Question: For a project of mine I'm fetching websites favicons and storing them to be displayed in a website. Sounds pretty trivial, but I have one strange issue. Almost all icons come in a .ico format, which is not very web friendly. Some icons also have different sizes in them.
I'm using Imagemagick to convert them to PNG and extract only the 16x16 icon.
I'm using the following command line for this:
'''
convert source.ico -geometry 16x16 -alpha on -background none -flatten out.png
'''
Unfortunately on some icons this creates some nasty horizontal black stripes in the transparent areas. Here is an example:
This is the original icon:
<URL>
This is the result:
<URL>
Here it is again embedded here:

What could be wrong here? My ImageMagick is version 6.5.4-7
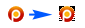
Answer: Try updating your Imagemagick installation: I tried your command with your .ico file with version 6.6.0-1 and it created the png file correctly
'''
Version: ImageMagick 6.6.0-1 2010-03-03 Q16 http://www.imagemagick.org
Copyright: Copyright (C) <PHONE> ImageMagick Studio LLC
Features: OpenMP
'''